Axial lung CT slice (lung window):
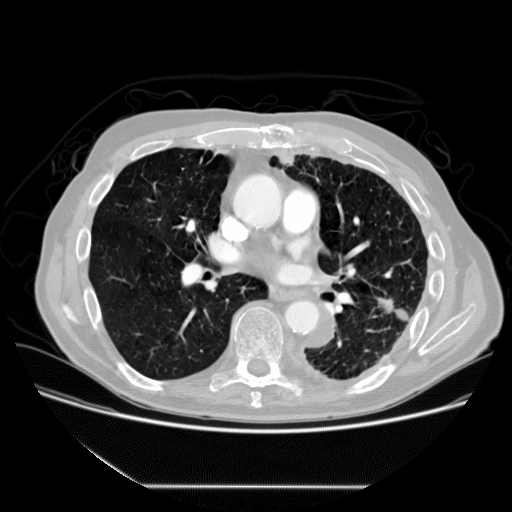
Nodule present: no